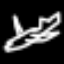
Label: airplane